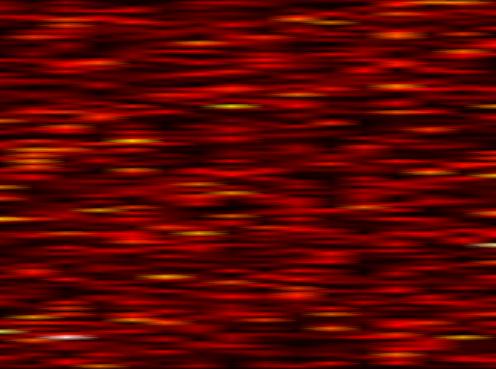
Label: FOFDM